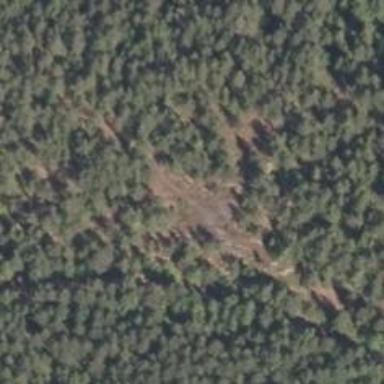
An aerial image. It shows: Fallen tree obstructing the path.